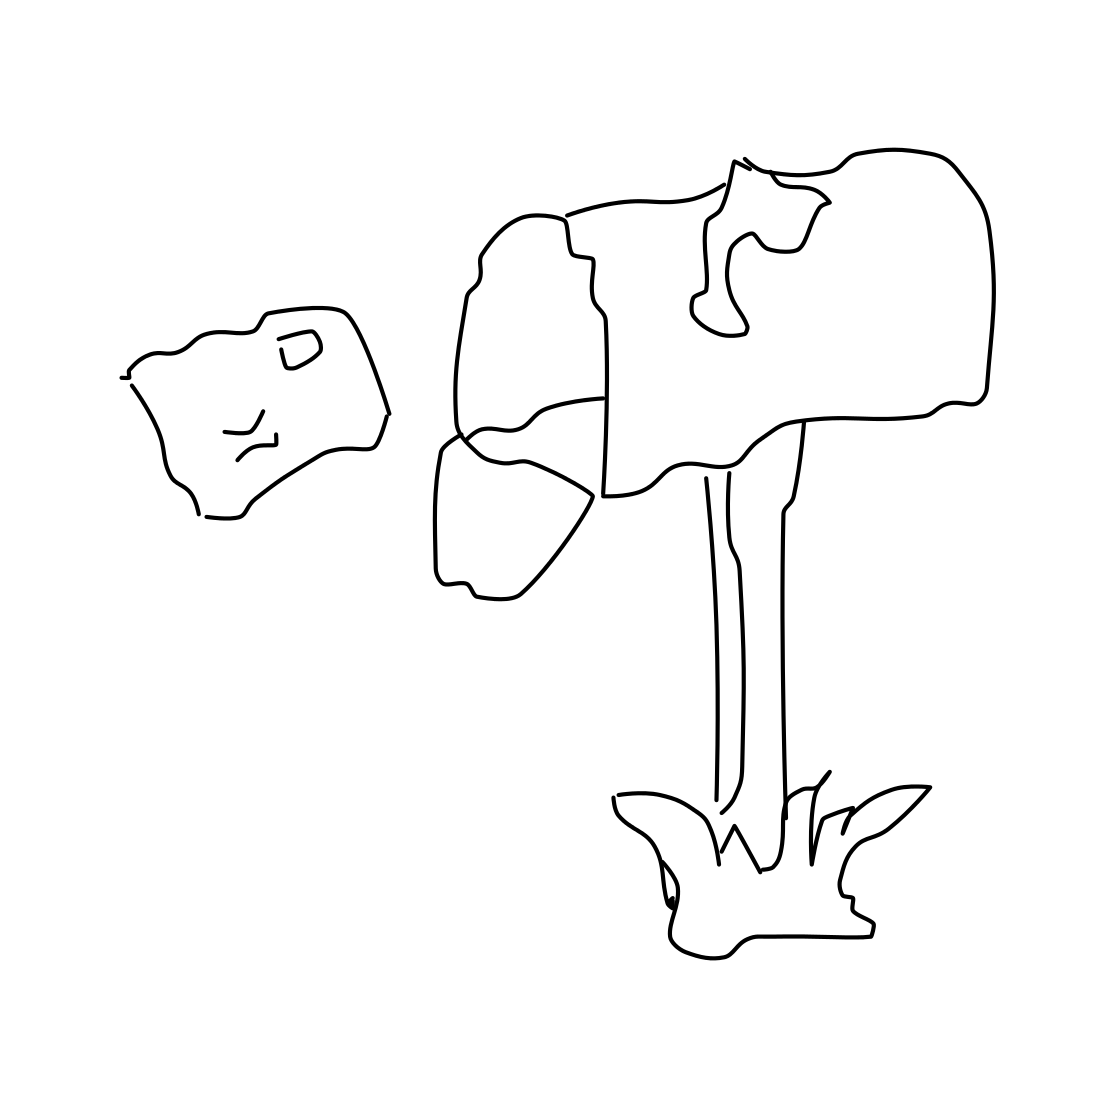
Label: mailbox